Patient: sex M, age 75
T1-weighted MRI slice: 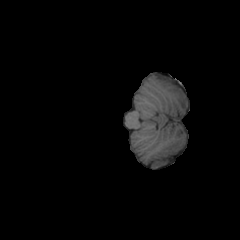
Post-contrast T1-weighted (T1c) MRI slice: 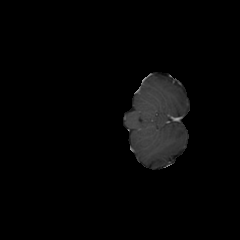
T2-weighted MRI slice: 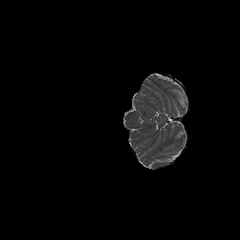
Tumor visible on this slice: no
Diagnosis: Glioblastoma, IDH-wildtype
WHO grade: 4